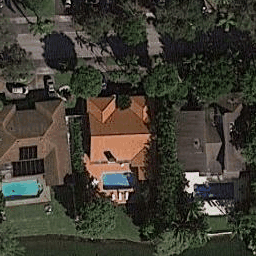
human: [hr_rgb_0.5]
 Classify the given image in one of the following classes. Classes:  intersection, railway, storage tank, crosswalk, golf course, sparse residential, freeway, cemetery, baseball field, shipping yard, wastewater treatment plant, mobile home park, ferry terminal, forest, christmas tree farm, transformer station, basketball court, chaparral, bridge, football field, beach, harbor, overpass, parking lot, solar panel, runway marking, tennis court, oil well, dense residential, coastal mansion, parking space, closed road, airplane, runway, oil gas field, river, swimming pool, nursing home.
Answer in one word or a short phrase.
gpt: coastal mansion